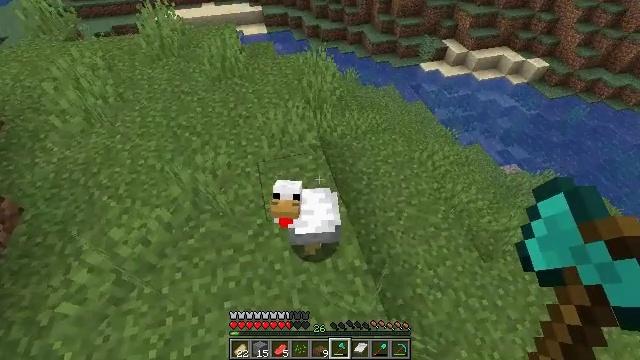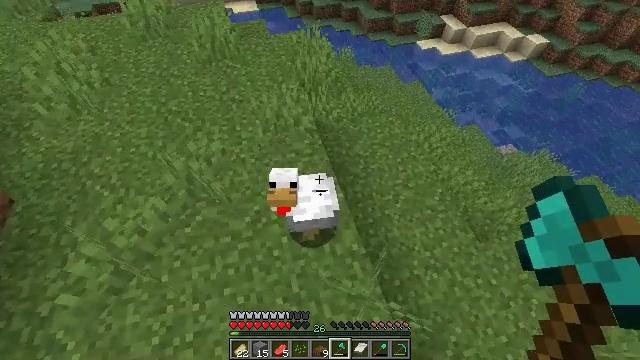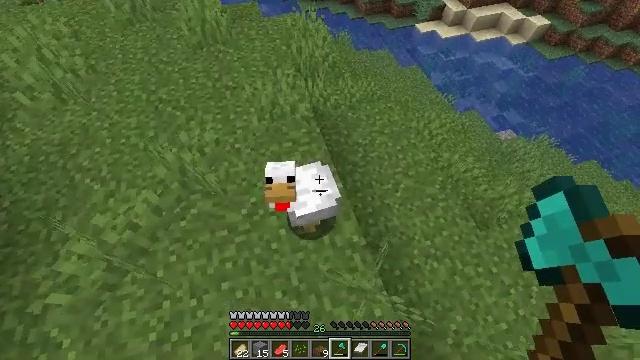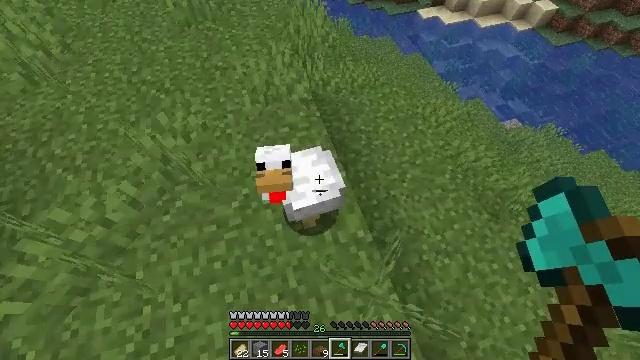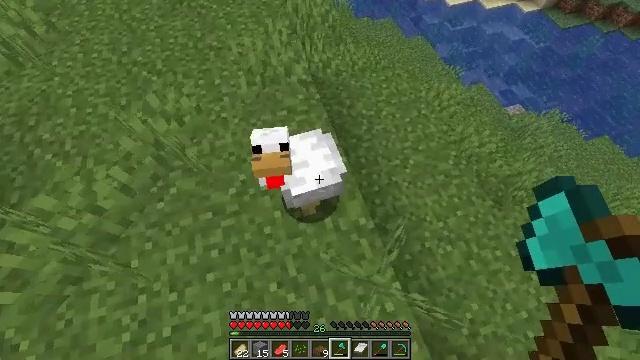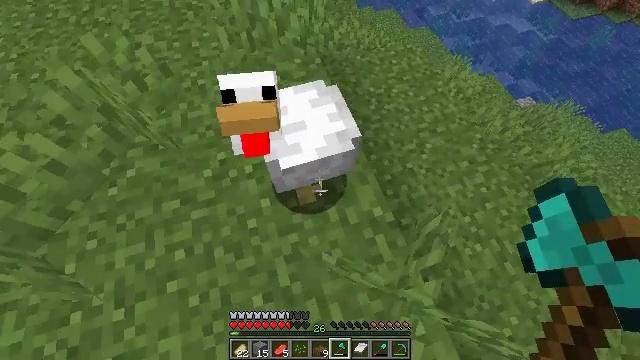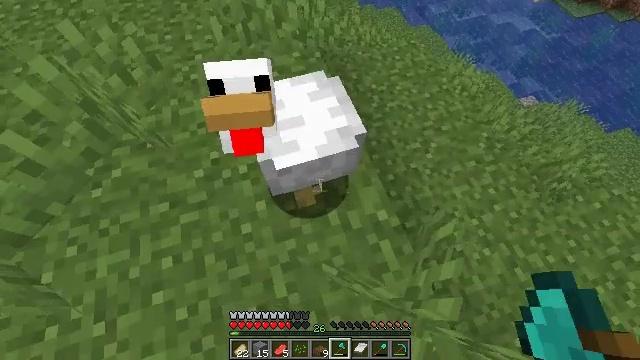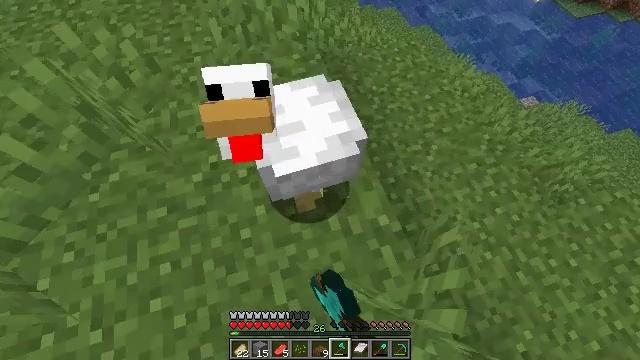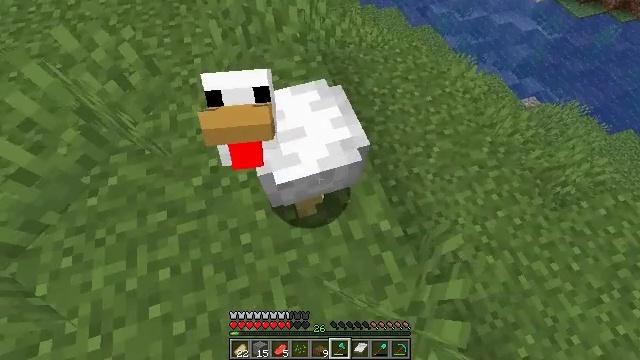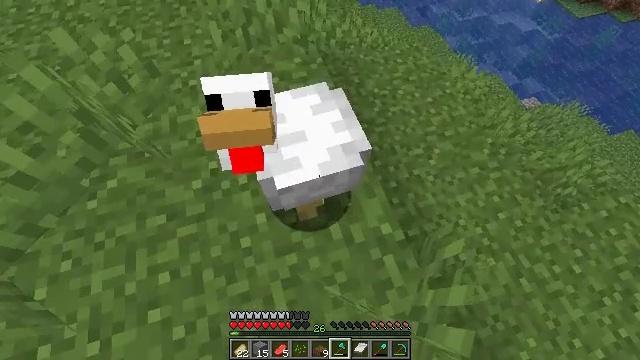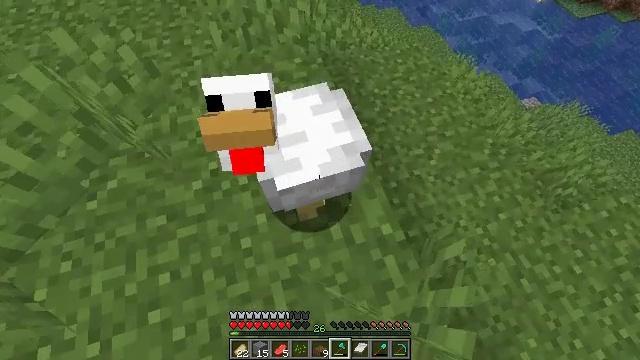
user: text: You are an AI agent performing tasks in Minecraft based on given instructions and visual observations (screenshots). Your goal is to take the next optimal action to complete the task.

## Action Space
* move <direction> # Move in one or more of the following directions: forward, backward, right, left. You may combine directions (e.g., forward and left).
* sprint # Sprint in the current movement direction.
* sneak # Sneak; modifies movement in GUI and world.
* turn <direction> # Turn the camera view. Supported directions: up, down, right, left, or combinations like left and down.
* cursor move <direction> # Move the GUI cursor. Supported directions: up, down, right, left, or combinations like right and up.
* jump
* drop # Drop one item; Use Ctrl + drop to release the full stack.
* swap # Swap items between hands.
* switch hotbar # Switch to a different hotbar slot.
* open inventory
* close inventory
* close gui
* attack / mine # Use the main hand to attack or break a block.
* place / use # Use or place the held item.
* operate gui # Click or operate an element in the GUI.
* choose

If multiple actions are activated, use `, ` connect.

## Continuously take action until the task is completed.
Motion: motion action
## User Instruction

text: Hunt animals.
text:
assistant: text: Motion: move forward, turn right and down, jump
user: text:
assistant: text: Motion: turn down
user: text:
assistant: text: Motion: turn down
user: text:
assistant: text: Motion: turn down
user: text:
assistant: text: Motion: no_op
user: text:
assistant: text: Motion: attack / mine
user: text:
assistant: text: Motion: attack / mine
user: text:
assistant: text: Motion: attack / mine
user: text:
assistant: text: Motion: no_op
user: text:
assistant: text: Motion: no_op
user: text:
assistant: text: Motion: no_op